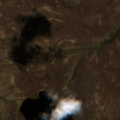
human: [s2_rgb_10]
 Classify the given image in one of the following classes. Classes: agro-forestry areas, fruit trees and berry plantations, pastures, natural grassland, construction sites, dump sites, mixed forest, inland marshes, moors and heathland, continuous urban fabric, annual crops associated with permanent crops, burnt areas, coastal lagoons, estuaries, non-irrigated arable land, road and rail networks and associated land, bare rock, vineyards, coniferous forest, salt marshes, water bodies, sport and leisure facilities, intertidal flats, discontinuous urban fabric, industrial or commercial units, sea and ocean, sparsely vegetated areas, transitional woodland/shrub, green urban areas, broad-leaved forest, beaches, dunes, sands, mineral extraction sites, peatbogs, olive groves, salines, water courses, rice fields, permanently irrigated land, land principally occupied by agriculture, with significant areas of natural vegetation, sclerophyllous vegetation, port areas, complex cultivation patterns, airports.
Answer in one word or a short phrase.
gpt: peatbogs, water bodies